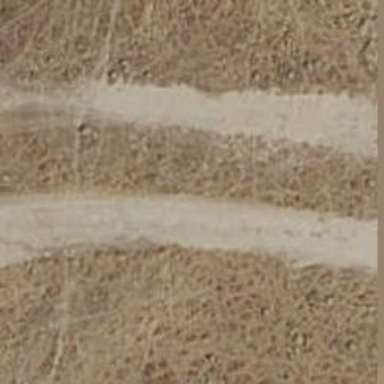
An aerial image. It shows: Dirt track road with grade 3 tracktype.